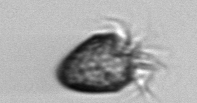
Label: Ciliophora